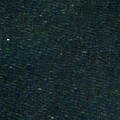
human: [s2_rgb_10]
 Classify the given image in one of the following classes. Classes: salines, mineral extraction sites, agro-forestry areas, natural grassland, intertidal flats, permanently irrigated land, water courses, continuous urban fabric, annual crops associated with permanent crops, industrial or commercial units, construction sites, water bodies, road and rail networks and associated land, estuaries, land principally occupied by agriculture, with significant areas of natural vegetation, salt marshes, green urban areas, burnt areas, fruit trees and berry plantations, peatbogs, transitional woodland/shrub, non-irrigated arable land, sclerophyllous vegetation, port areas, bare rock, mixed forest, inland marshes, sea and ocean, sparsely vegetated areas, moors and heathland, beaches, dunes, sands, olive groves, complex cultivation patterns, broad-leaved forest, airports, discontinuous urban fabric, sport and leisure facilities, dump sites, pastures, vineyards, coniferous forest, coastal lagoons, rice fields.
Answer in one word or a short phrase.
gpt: sea and ocean